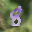
Label: 8